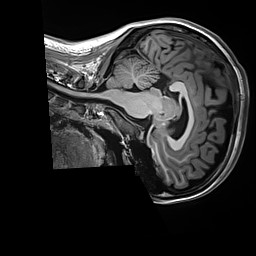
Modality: T1w
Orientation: sagittal
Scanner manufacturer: siemens
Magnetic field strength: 3 T
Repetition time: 2.5 s
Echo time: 0.00299 s